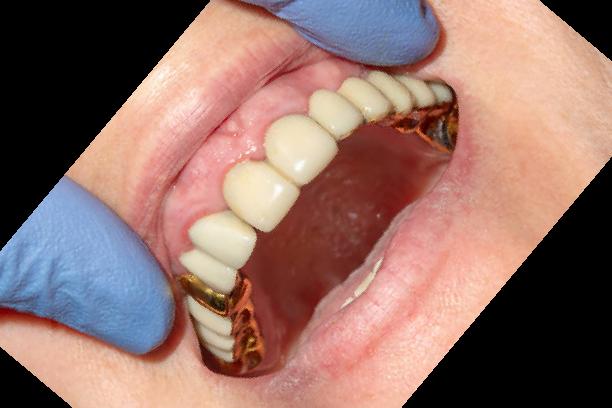
Condition: Gingivitis